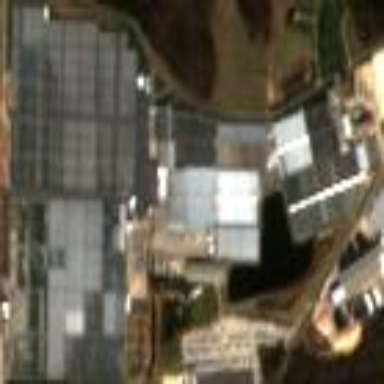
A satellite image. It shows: Greenhouse used for horticulture.